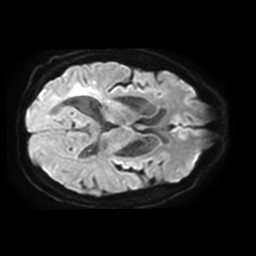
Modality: TRACE
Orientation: axial
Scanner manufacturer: philips
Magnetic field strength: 3 T
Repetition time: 4.349 s
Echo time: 0.07521 s